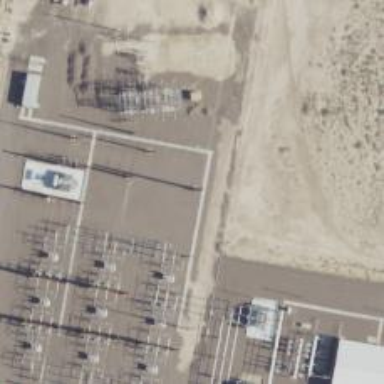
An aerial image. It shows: Power pole.